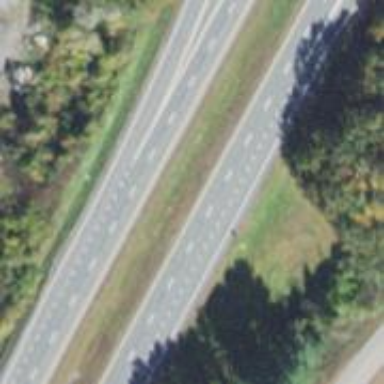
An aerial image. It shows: Motorway junction.